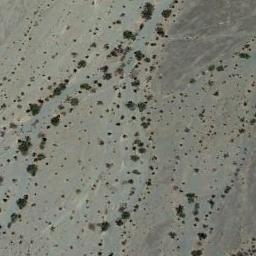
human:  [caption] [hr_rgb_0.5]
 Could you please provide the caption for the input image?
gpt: The chaparral is in the bare land .

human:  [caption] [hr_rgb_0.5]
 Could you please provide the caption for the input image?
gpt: Some chaparrals of different sizes grow in the desert and the dry river channels beside .

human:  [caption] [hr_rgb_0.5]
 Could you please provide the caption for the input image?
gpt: Chaparral is sparsely distributed in strips on the sand .

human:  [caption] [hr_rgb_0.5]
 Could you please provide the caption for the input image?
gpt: There are two trees in this desert .

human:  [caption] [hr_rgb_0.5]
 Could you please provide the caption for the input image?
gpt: The chaparral is scattered and sparse .